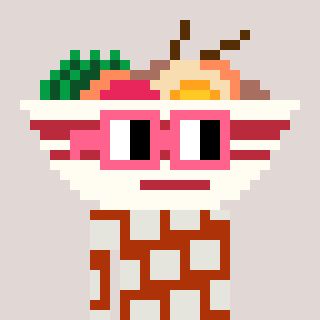
a pixel art character with square pink glasses, a noodles-shaped head and a hotbrown-colored body on a warm background